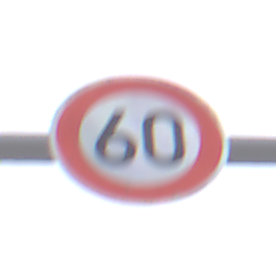
Verkehrszeichen: Geschwindigkeit60
Umgebung: Outdoor, RoadRail
Tageszeit: Midday
Wetter: PartlyCloudy
Licht: Natural
Jahreszeit: NotSpecified
Kontrast: LowContrast